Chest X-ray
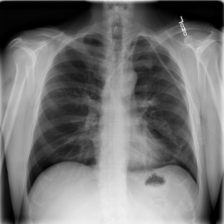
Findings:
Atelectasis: negative
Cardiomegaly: negative
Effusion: negative
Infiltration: positive
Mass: negative
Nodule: positive
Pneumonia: negative
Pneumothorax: negative
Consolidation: negative
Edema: negative
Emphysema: negative
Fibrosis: negative
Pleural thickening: negative
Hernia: negative